Field crop: maize
Growth stage: 2
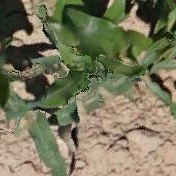
Species: maize